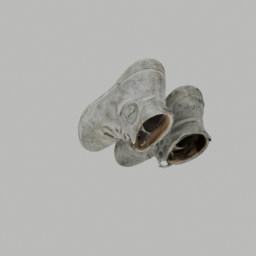
Label: people